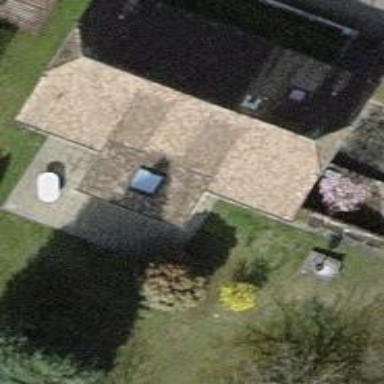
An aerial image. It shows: Simple house.